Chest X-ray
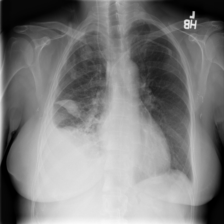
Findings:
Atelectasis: positive
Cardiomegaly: negative
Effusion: positive
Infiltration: positive
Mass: negative
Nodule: negative
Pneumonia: negative
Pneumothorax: negative
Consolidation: negative
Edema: negative
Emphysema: negative
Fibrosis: negative
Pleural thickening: negative
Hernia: negative